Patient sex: M
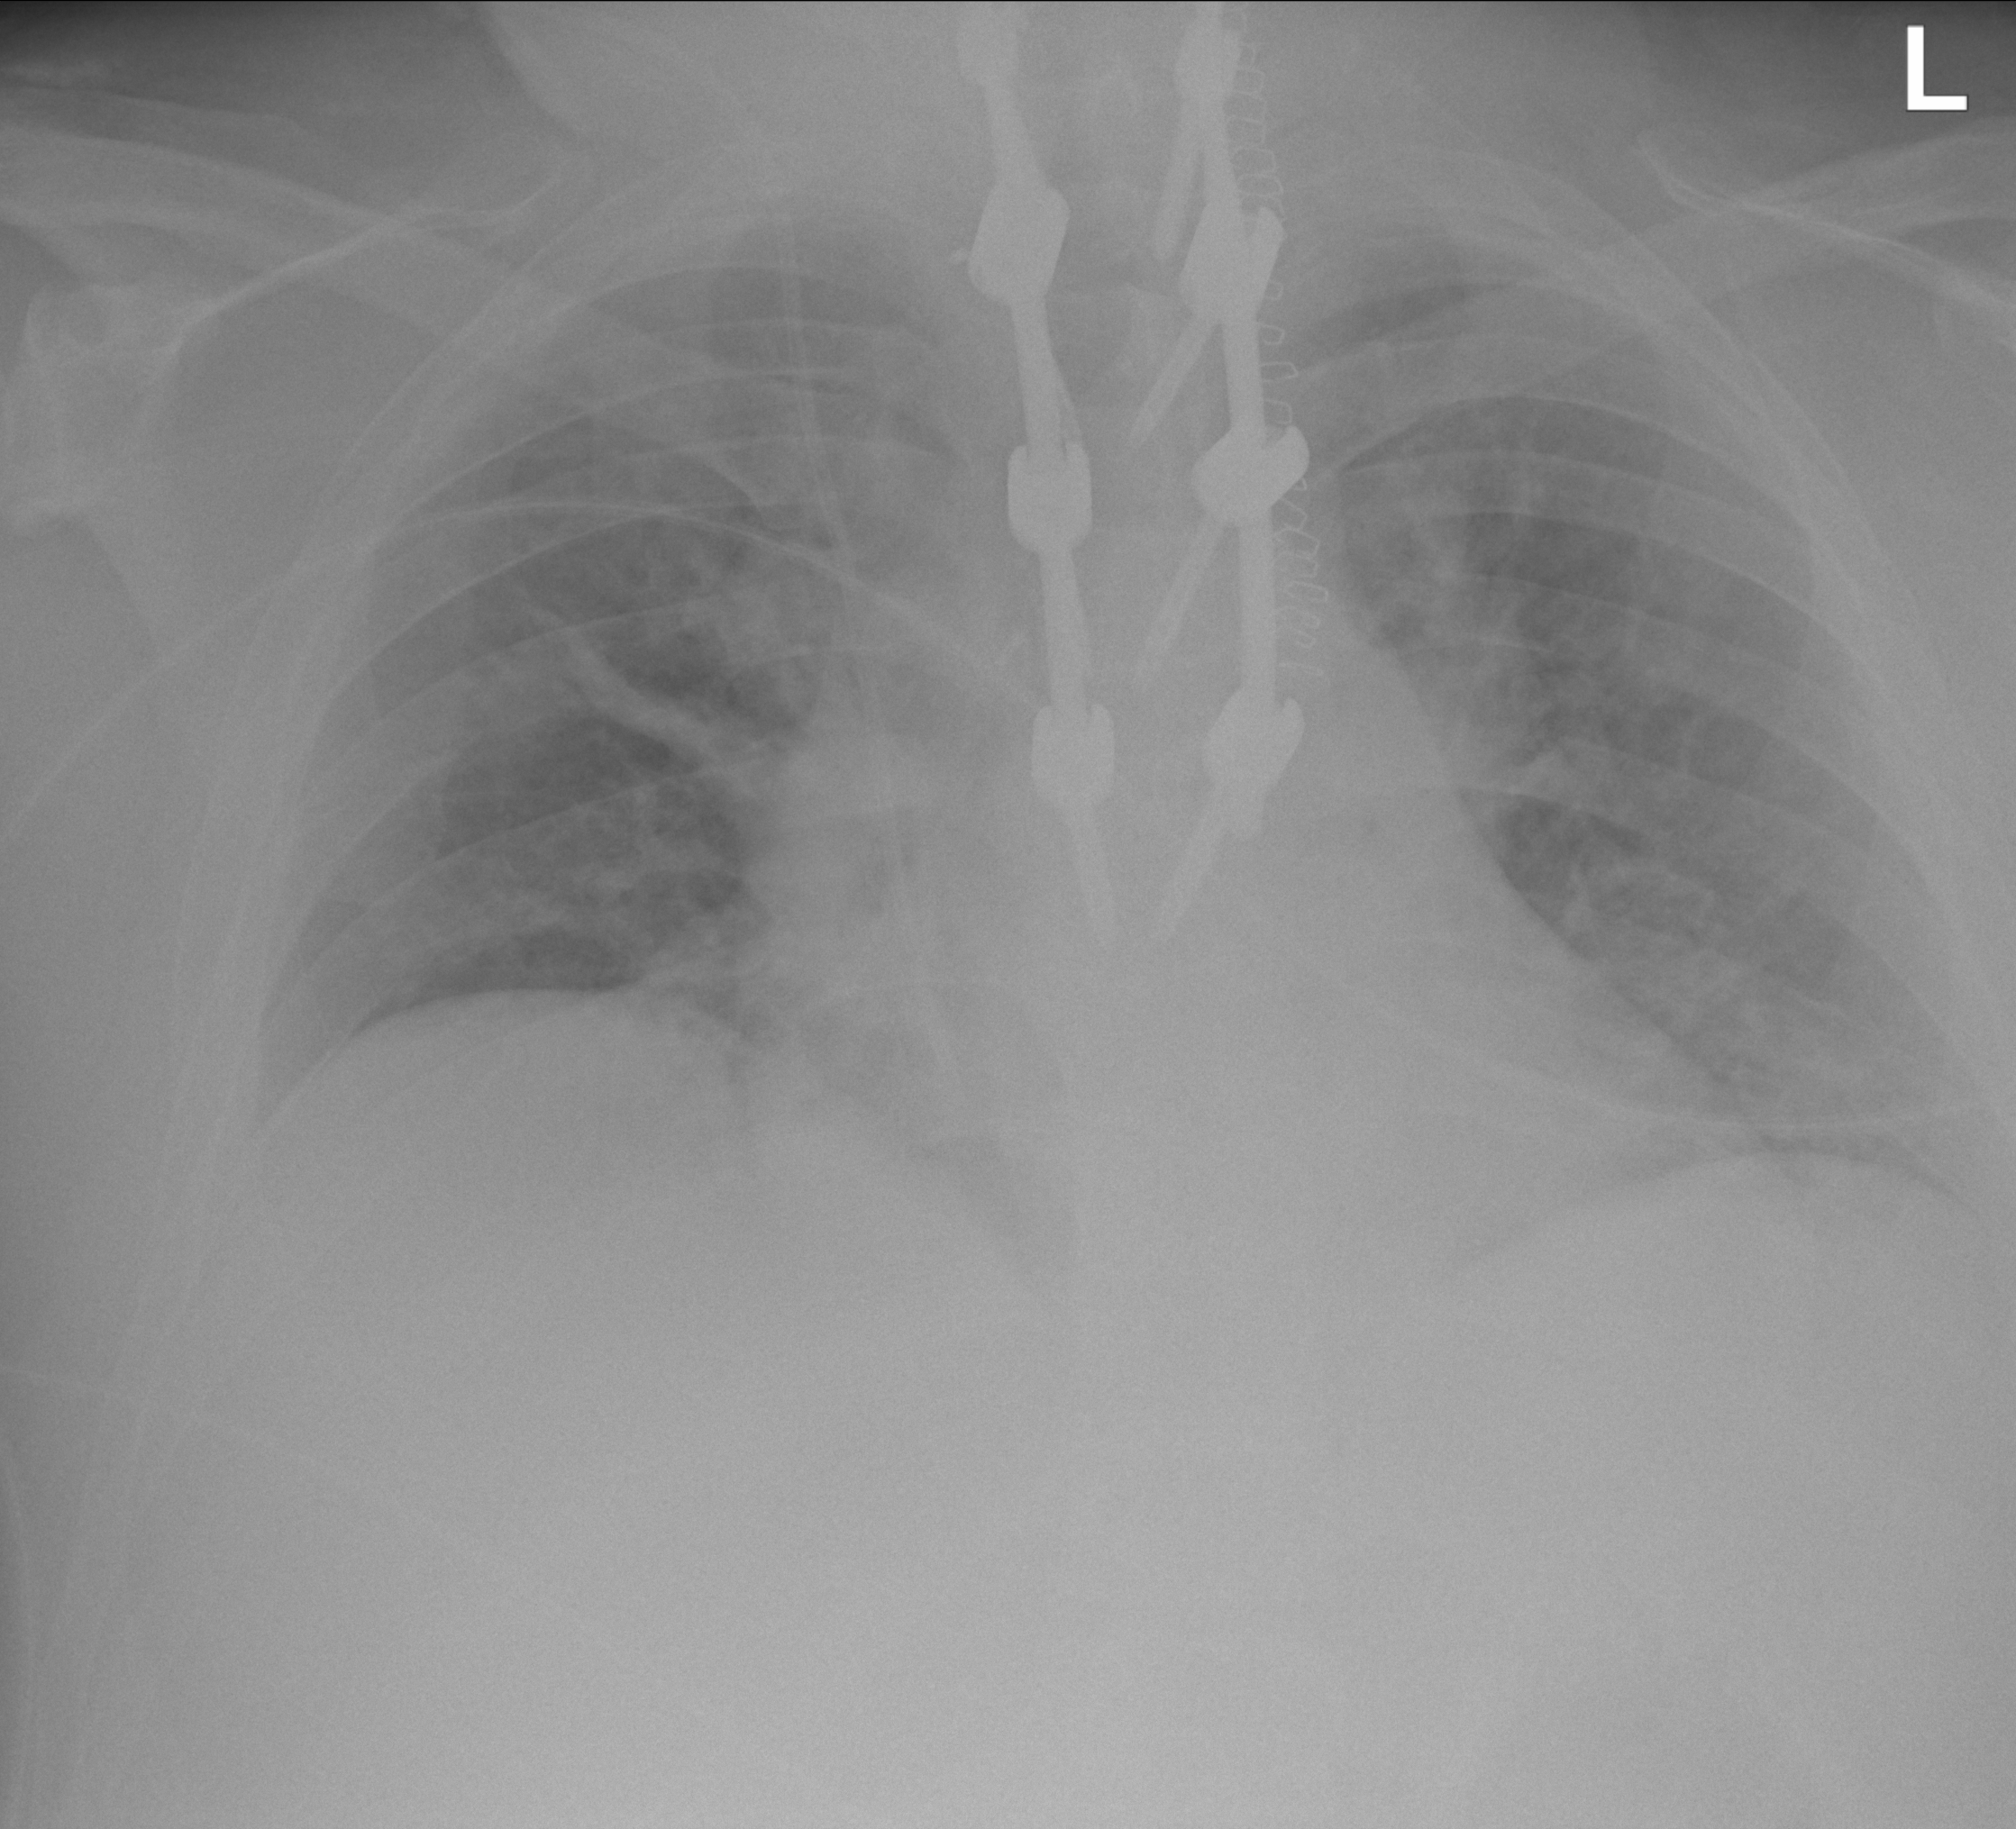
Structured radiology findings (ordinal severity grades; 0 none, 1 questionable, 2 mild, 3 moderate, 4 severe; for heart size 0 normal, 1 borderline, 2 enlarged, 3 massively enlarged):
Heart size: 1
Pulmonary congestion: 2
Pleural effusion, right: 0
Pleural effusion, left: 0
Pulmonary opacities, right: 0
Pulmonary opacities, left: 0
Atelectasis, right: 2
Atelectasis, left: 2